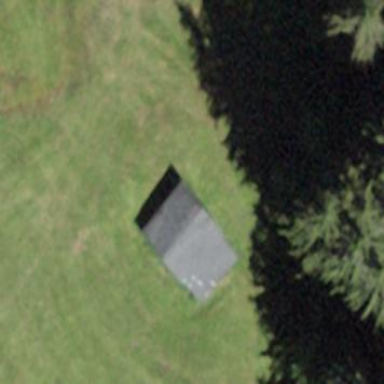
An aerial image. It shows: Hut.